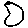
Label: moon